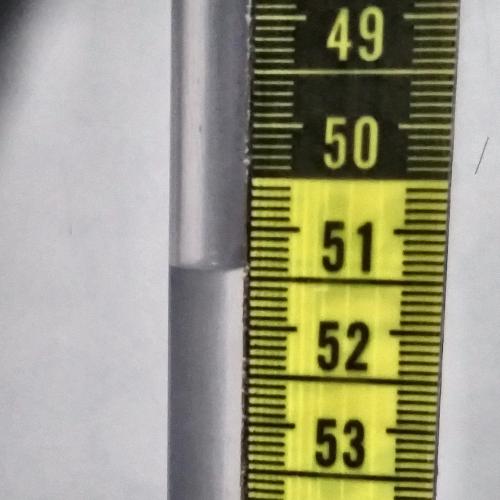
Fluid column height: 51.4 cm